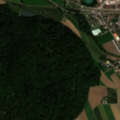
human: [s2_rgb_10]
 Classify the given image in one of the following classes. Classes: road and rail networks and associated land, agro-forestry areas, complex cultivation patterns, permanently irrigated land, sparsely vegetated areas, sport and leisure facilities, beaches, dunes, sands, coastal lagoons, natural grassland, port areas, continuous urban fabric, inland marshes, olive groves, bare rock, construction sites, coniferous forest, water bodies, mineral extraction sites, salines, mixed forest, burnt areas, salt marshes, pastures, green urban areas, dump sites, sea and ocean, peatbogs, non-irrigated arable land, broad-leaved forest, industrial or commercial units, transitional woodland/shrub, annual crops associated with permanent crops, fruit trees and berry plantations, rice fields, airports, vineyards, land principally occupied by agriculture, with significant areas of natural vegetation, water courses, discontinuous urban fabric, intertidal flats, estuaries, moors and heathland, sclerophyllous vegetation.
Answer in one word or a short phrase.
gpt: industrial or commercial units, non-irrigated arable land, mixed forest